Aerial crown-view tile of a tropical tree (Barro Colorado Island, Panama), acquired 20240918:
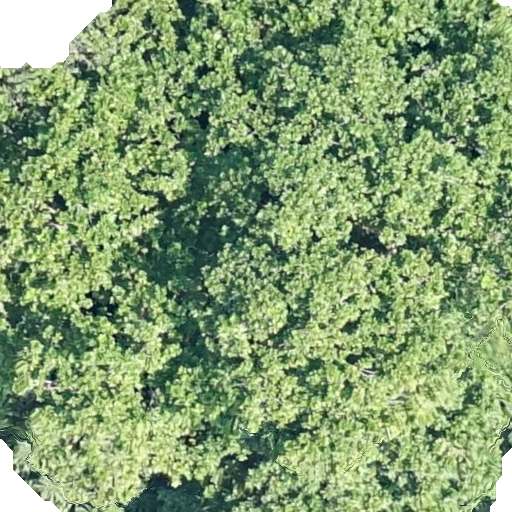
Species: Anacardium excelsum
GBIF accepted scientific name: Anacardium excelsum
Crown area: 575.34 m²